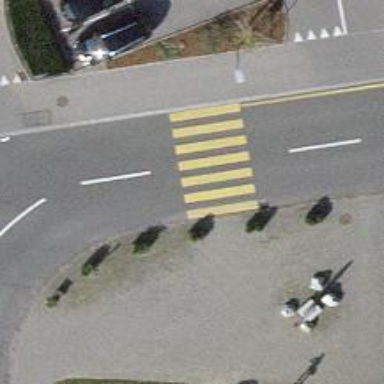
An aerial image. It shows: Uncontrolled zebra crossing on the road.